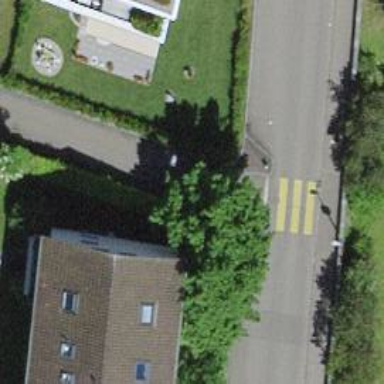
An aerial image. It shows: Asphalt footway.